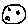
Label: moon